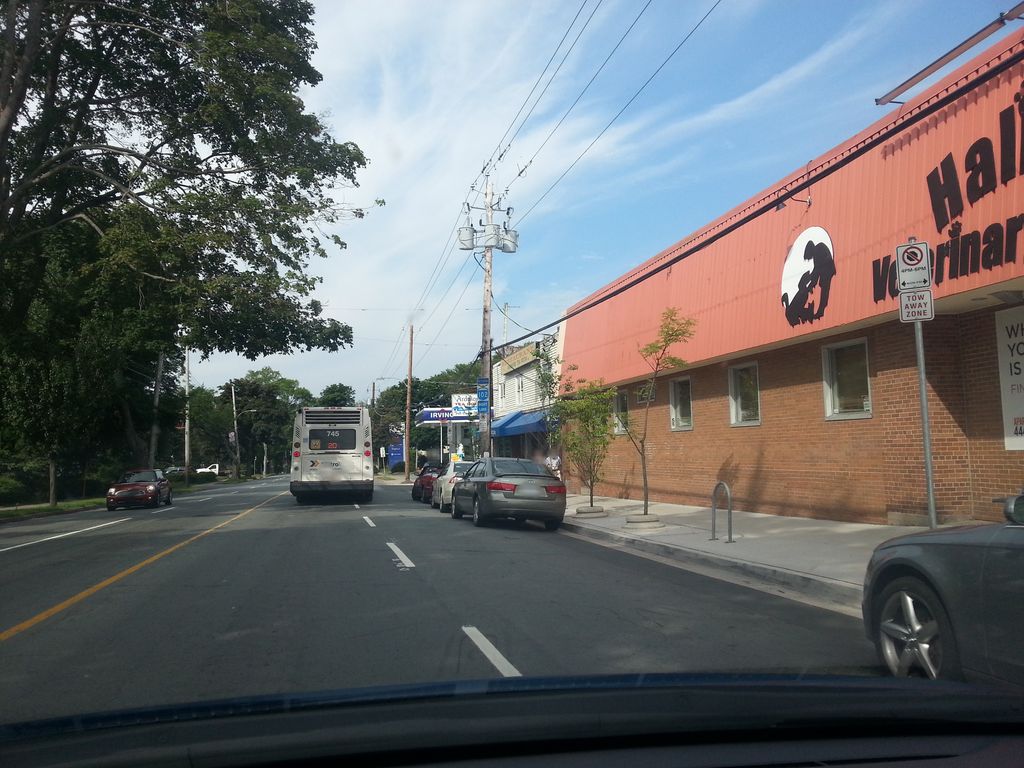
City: halifax